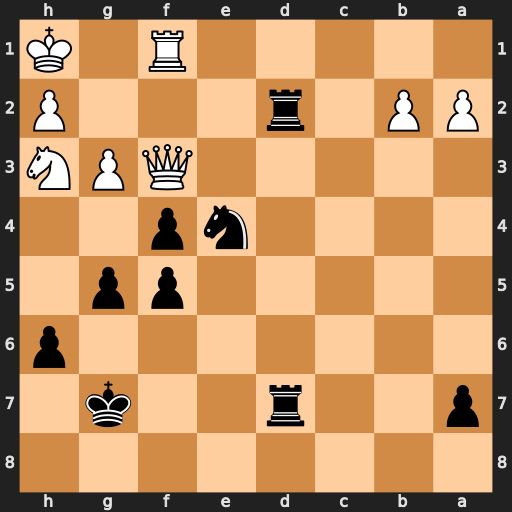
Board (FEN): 8/p2r2k1/7p/5pp1/4np2/5QPN/PP1r3P/5R1K
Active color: b
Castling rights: -
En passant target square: -
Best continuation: R7d3 Qh5 Nf6 Nxf4 Nxh5